Aerial crown-view tile of a tropical tree (Barro Colorado Island, Panama), acquired 20250715:
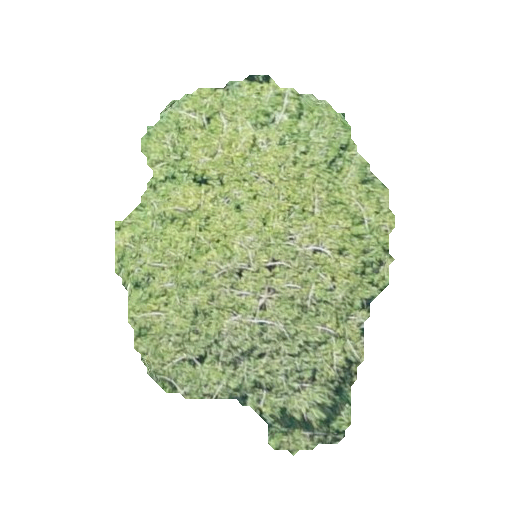
Species: Virola surinamensis
GBIF accepted scientific name: Virola surinamensis
Crown area: 110.582 m²